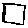
Label: square